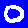
Digit: 0